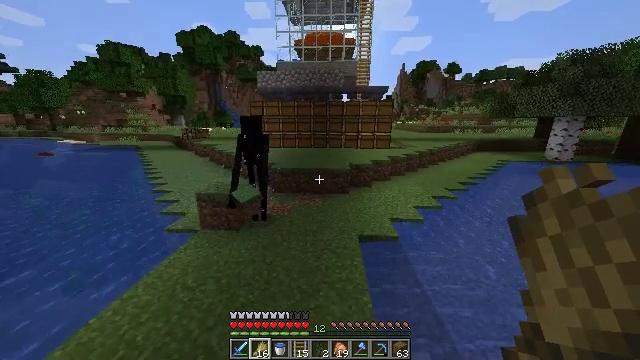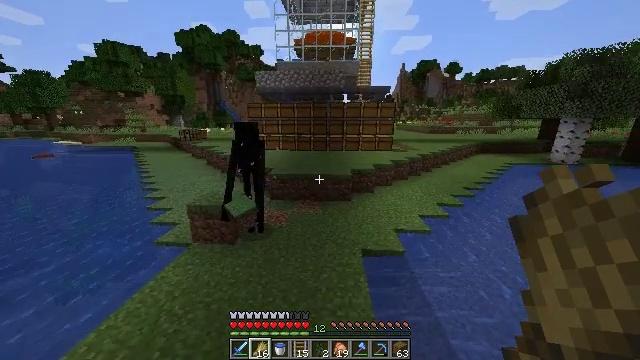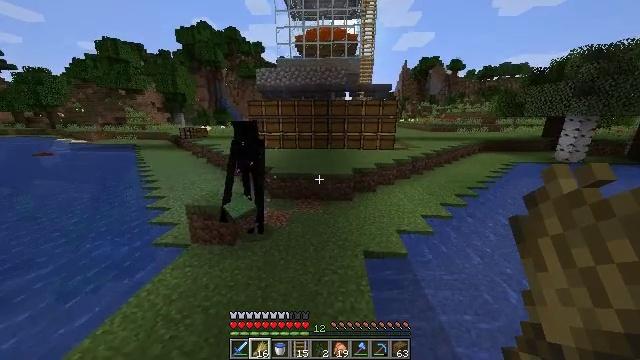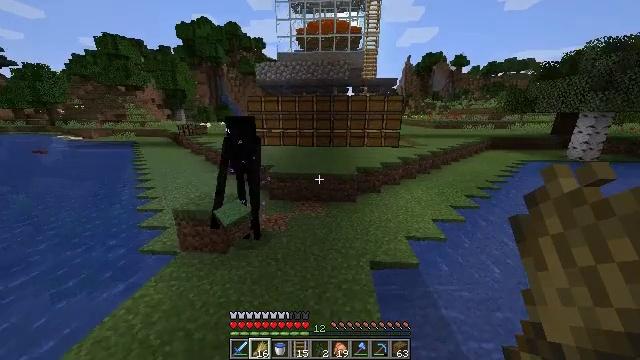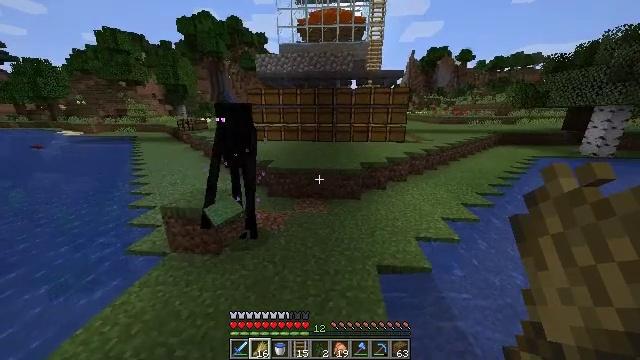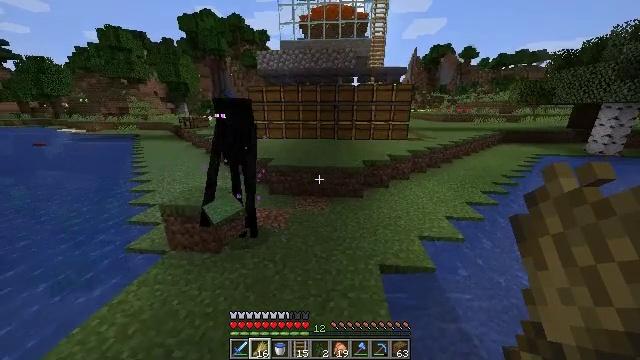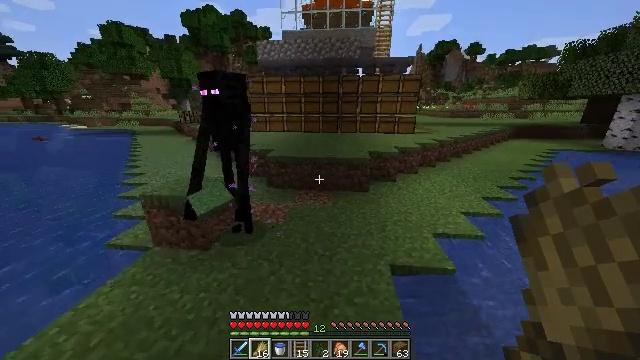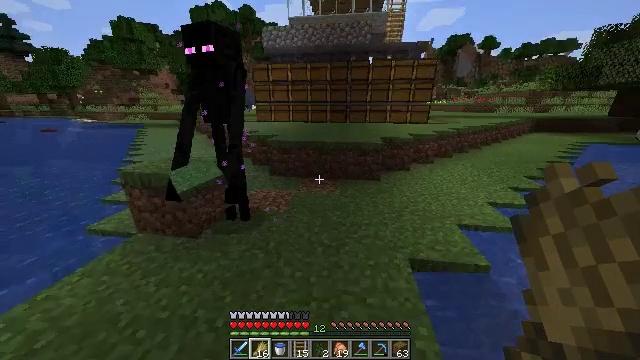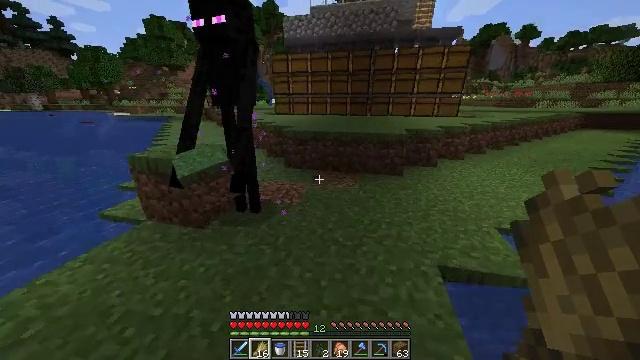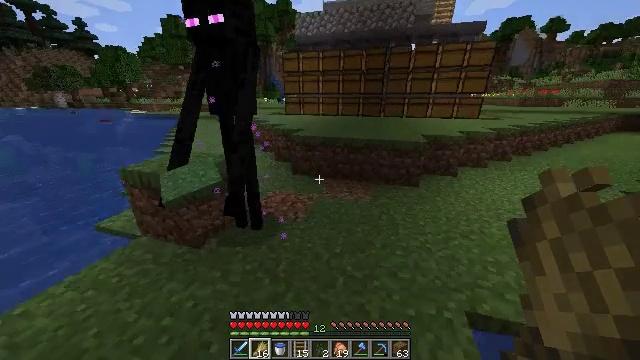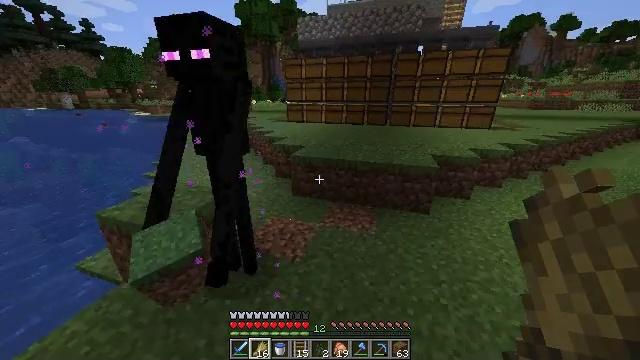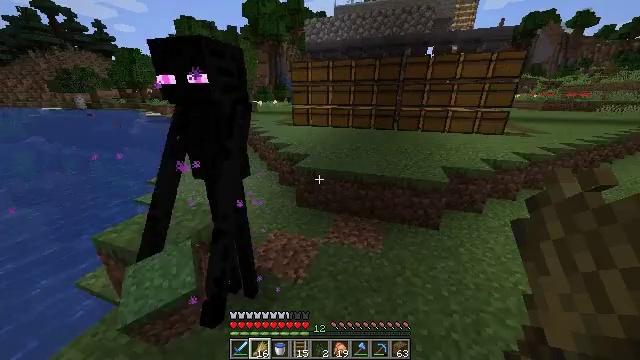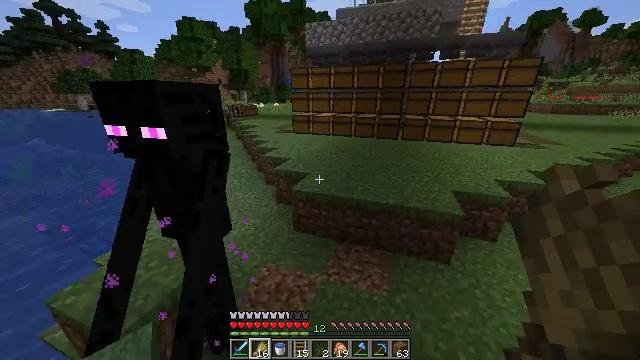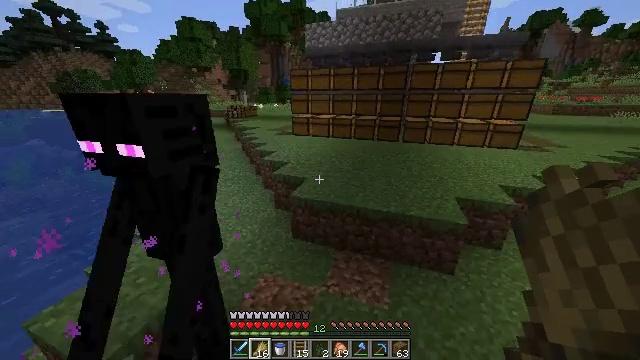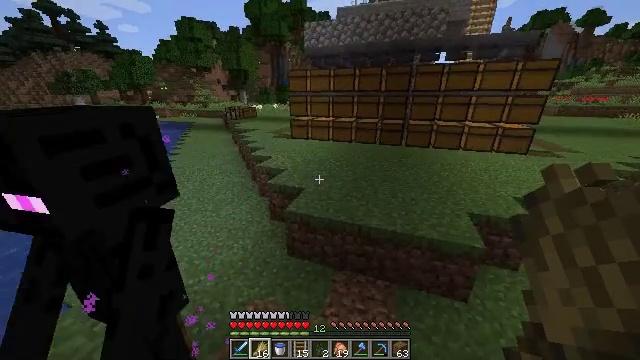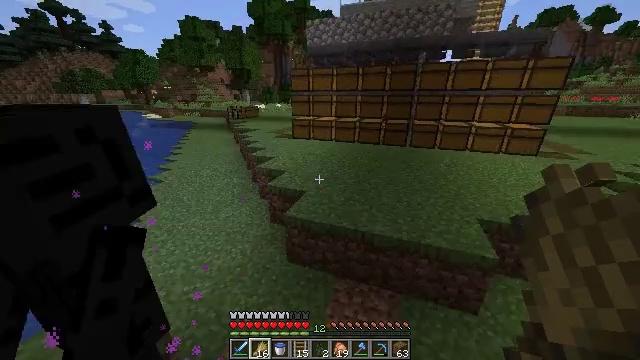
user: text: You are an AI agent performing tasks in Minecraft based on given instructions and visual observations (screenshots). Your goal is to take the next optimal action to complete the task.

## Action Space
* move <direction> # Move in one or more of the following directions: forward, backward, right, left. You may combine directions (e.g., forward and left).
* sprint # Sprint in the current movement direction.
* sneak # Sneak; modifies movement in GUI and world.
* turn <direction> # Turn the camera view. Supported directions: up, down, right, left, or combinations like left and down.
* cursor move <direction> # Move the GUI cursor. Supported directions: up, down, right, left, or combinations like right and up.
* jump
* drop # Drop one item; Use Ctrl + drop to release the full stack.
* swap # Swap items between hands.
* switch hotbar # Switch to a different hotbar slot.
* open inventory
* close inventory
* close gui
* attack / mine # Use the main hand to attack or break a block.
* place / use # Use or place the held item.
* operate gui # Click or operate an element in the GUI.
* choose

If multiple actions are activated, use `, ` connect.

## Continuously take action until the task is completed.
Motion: motion action
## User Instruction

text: Prepare the materials to craft a piston.
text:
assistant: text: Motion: move forward, jump
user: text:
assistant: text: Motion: move forward, jump
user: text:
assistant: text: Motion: move forward, jump
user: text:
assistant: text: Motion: move forward, jump
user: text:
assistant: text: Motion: move forward, jump
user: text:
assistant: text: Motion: move forward, jump
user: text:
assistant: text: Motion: move forward, turn left, jump
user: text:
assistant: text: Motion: move forward, sprint, turn left, jump
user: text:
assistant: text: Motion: move forward, sprint, turn left, jump
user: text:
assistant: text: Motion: move forward, sprint, turn left, jump
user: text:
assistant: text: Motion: move forward, sprint, turn left, jump
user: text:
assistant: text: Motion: move forward, jump
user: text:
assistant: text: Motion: move forward, jump
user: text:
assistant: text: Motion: move forward, jump
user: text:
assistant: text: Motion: move forward, jump
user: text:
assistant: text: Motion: move forward, turn left, jump
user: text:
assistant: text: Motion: move forward, turn left, jump
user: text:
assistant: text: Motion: move forward, turn left, jump
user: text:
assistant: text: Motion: move forward, sprint, jump
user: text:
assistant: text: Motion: move forward, sprint, jump
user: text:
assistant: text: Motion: move forward, sprint, turn up, jump
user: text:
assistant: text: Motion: move forward, sprint, turn up, jump
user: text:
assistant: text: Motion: move forward, turn up, jump
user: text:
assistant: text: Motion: move forward, turn up, jump
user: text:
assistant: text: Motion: move forward, jump
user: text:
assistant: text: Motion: move forward, jump
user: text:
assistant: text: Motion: move forward, sprint, jump
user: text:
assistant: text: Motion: move forward, sprint, jump
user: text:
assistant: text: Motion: move forward, sprint, jump
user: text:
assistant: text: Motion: move forward, turn left and down, jump